Aerial crown-view tile of a tropical tree (Barro Colorado Island, Panama), acquired 20250217:
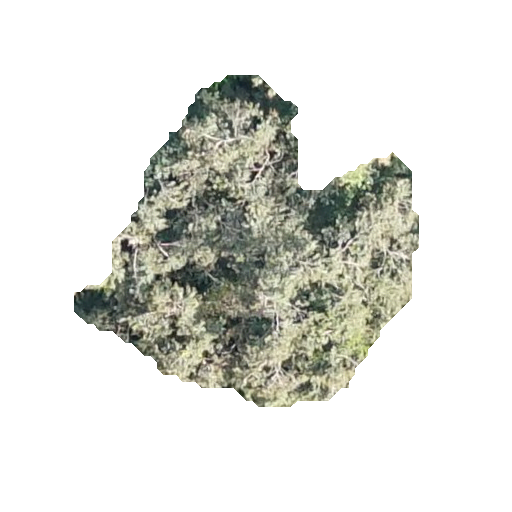
Species: Luehea seemannii
GBIF accepted scientific name: Luehea seemannii
Crown area: 103.529 m²